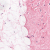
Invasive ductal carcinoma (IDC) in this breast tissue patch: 0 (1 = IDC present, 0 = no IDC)